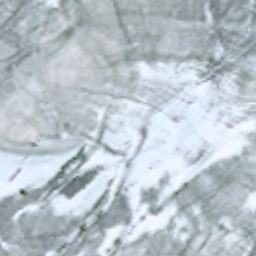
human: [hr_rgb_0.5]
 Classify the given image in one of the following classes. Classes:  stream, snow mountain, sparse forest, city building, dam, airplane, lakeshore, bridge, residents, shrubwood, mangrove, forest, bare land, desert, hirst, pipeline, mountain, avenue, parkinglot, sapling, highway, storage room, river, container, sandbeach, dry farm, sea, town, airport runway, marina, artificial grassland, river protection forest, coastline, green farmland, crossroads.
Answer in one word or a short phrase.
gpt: snow mountain